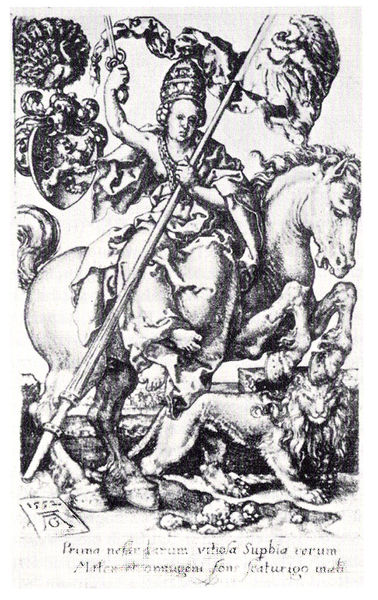
Titel: Superbia mit Papstkrone
Künstler: Heinrich Aldegrever
Institution: (Seriendruck)
Schlagwörter: adler, angriff, flügel, fuß, kampf, mann, vogel, weiß, brust, busen, frau, grau, hut, kleid, schwarz, szene, zeichnung, tier, tiere, hose, arme, falten, federn, kleidung, rahmen, hände, signatur, gewand, mantel, blatt, krone, locken, ohren, renaissance, pferd, reiter, ranken, fell, huf, hufe, mähne, reiterin, ritt, schweif, sprung, schrift, stab, fahne, flagge, kette, grafik, graphik, sigantur, füsse, lanze, papst, karikatur, weib, inschrift, faltenwurf, zehen, schild, barfuß, druck, monogramm, radierung, stich, schwarzweiß, schwert, text, fäuste, bleistift, helm, allegorie, jagd, kämpfen, sieg, hufen, jahr, wappen, springen, apokalypse, maul, nüstern, amazone, johanna, mitra, tiara, löwe, heilige, muschel, speer, dürer, kupferstich, satan, roß, sprengen, georg, michael, legende, kriegerin, schwarz/weiß, latein, hufeisen, albrecht dürer, treten, seriendruck, dürrer, heldin, papstkrone, albrecht, fahen, griechischer gott, trampeln, sophia, päpstin, ze, l, 1552, ag, waooen